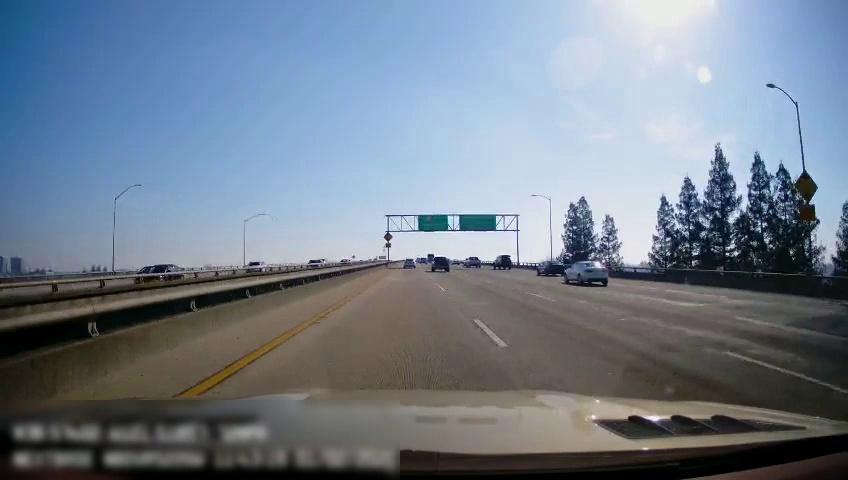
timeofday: Day
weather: Sunny
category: Drivable Space
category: Vehicles | Car
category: Vehicles | Car
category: Vehicles | Car
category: Vehicles | SUV
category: Drivable Space
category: Vehicles | Car
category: Vehicles | Truck
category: Vehicles | Car
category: Vehicles | Car
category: Vehicles | Car
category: Vehicles | Truck
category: Lanes | Current Lane
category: Lanes | Current Lane
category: Lanes | Current Lane
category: Lanes | Alternate Lane
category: Traffic | Signs
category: Traffic | Signs
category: Traffic | Signs
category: Traffic | Signs